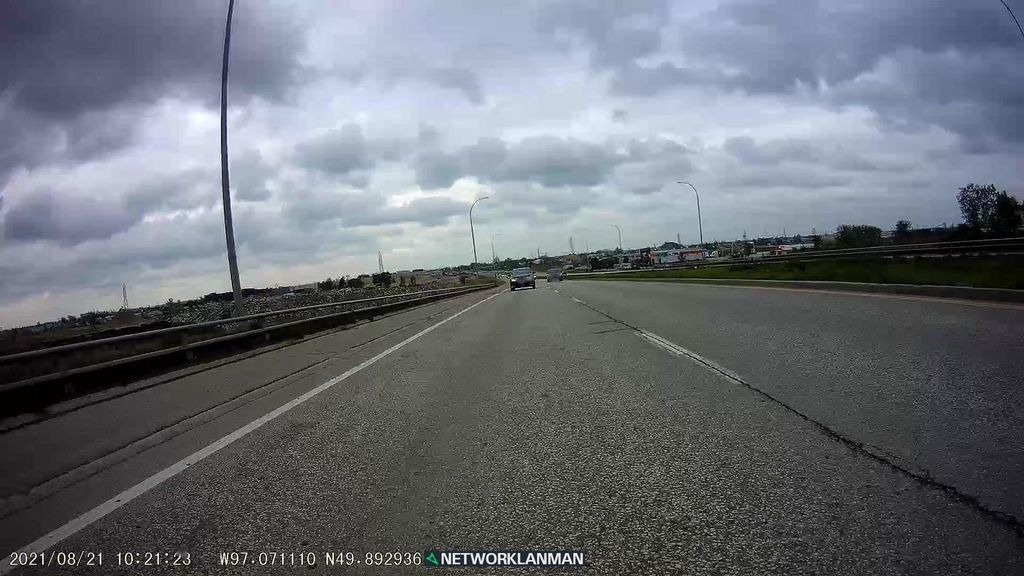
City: winnipeg